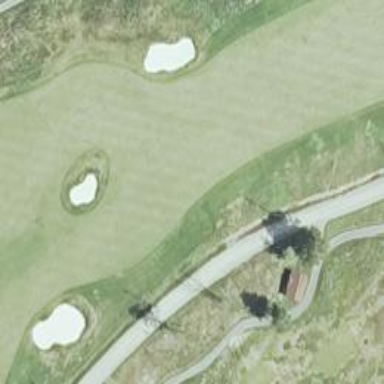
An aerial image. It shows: Grassy area designated as golf fairway.